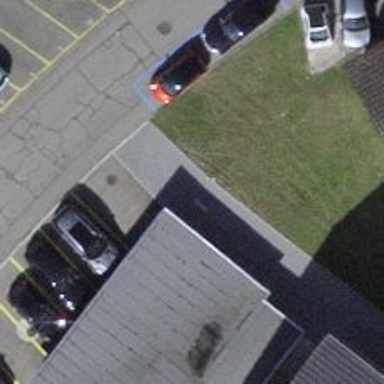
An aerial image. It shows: Bollard barrier.